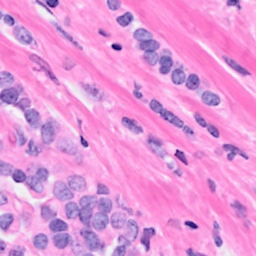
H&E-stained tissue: Breast